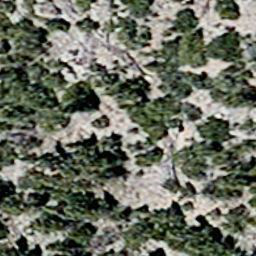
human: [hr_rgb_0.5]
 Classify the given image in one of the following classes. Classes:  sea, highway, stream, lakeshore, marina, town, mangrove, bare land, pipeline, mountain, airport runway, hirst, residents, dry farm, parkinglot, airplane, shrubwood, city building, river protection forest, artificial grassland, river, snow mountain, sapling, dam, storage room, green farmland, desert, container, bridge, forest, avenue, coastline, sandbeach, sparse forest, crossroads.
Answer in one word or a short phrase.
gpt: sparse forest